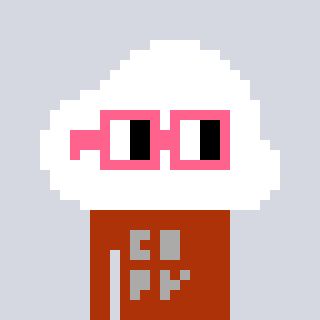
a pixel art character with square pink glasses, a cloud-shaped head and a hotbrown-colored body on a cool background